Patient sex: M
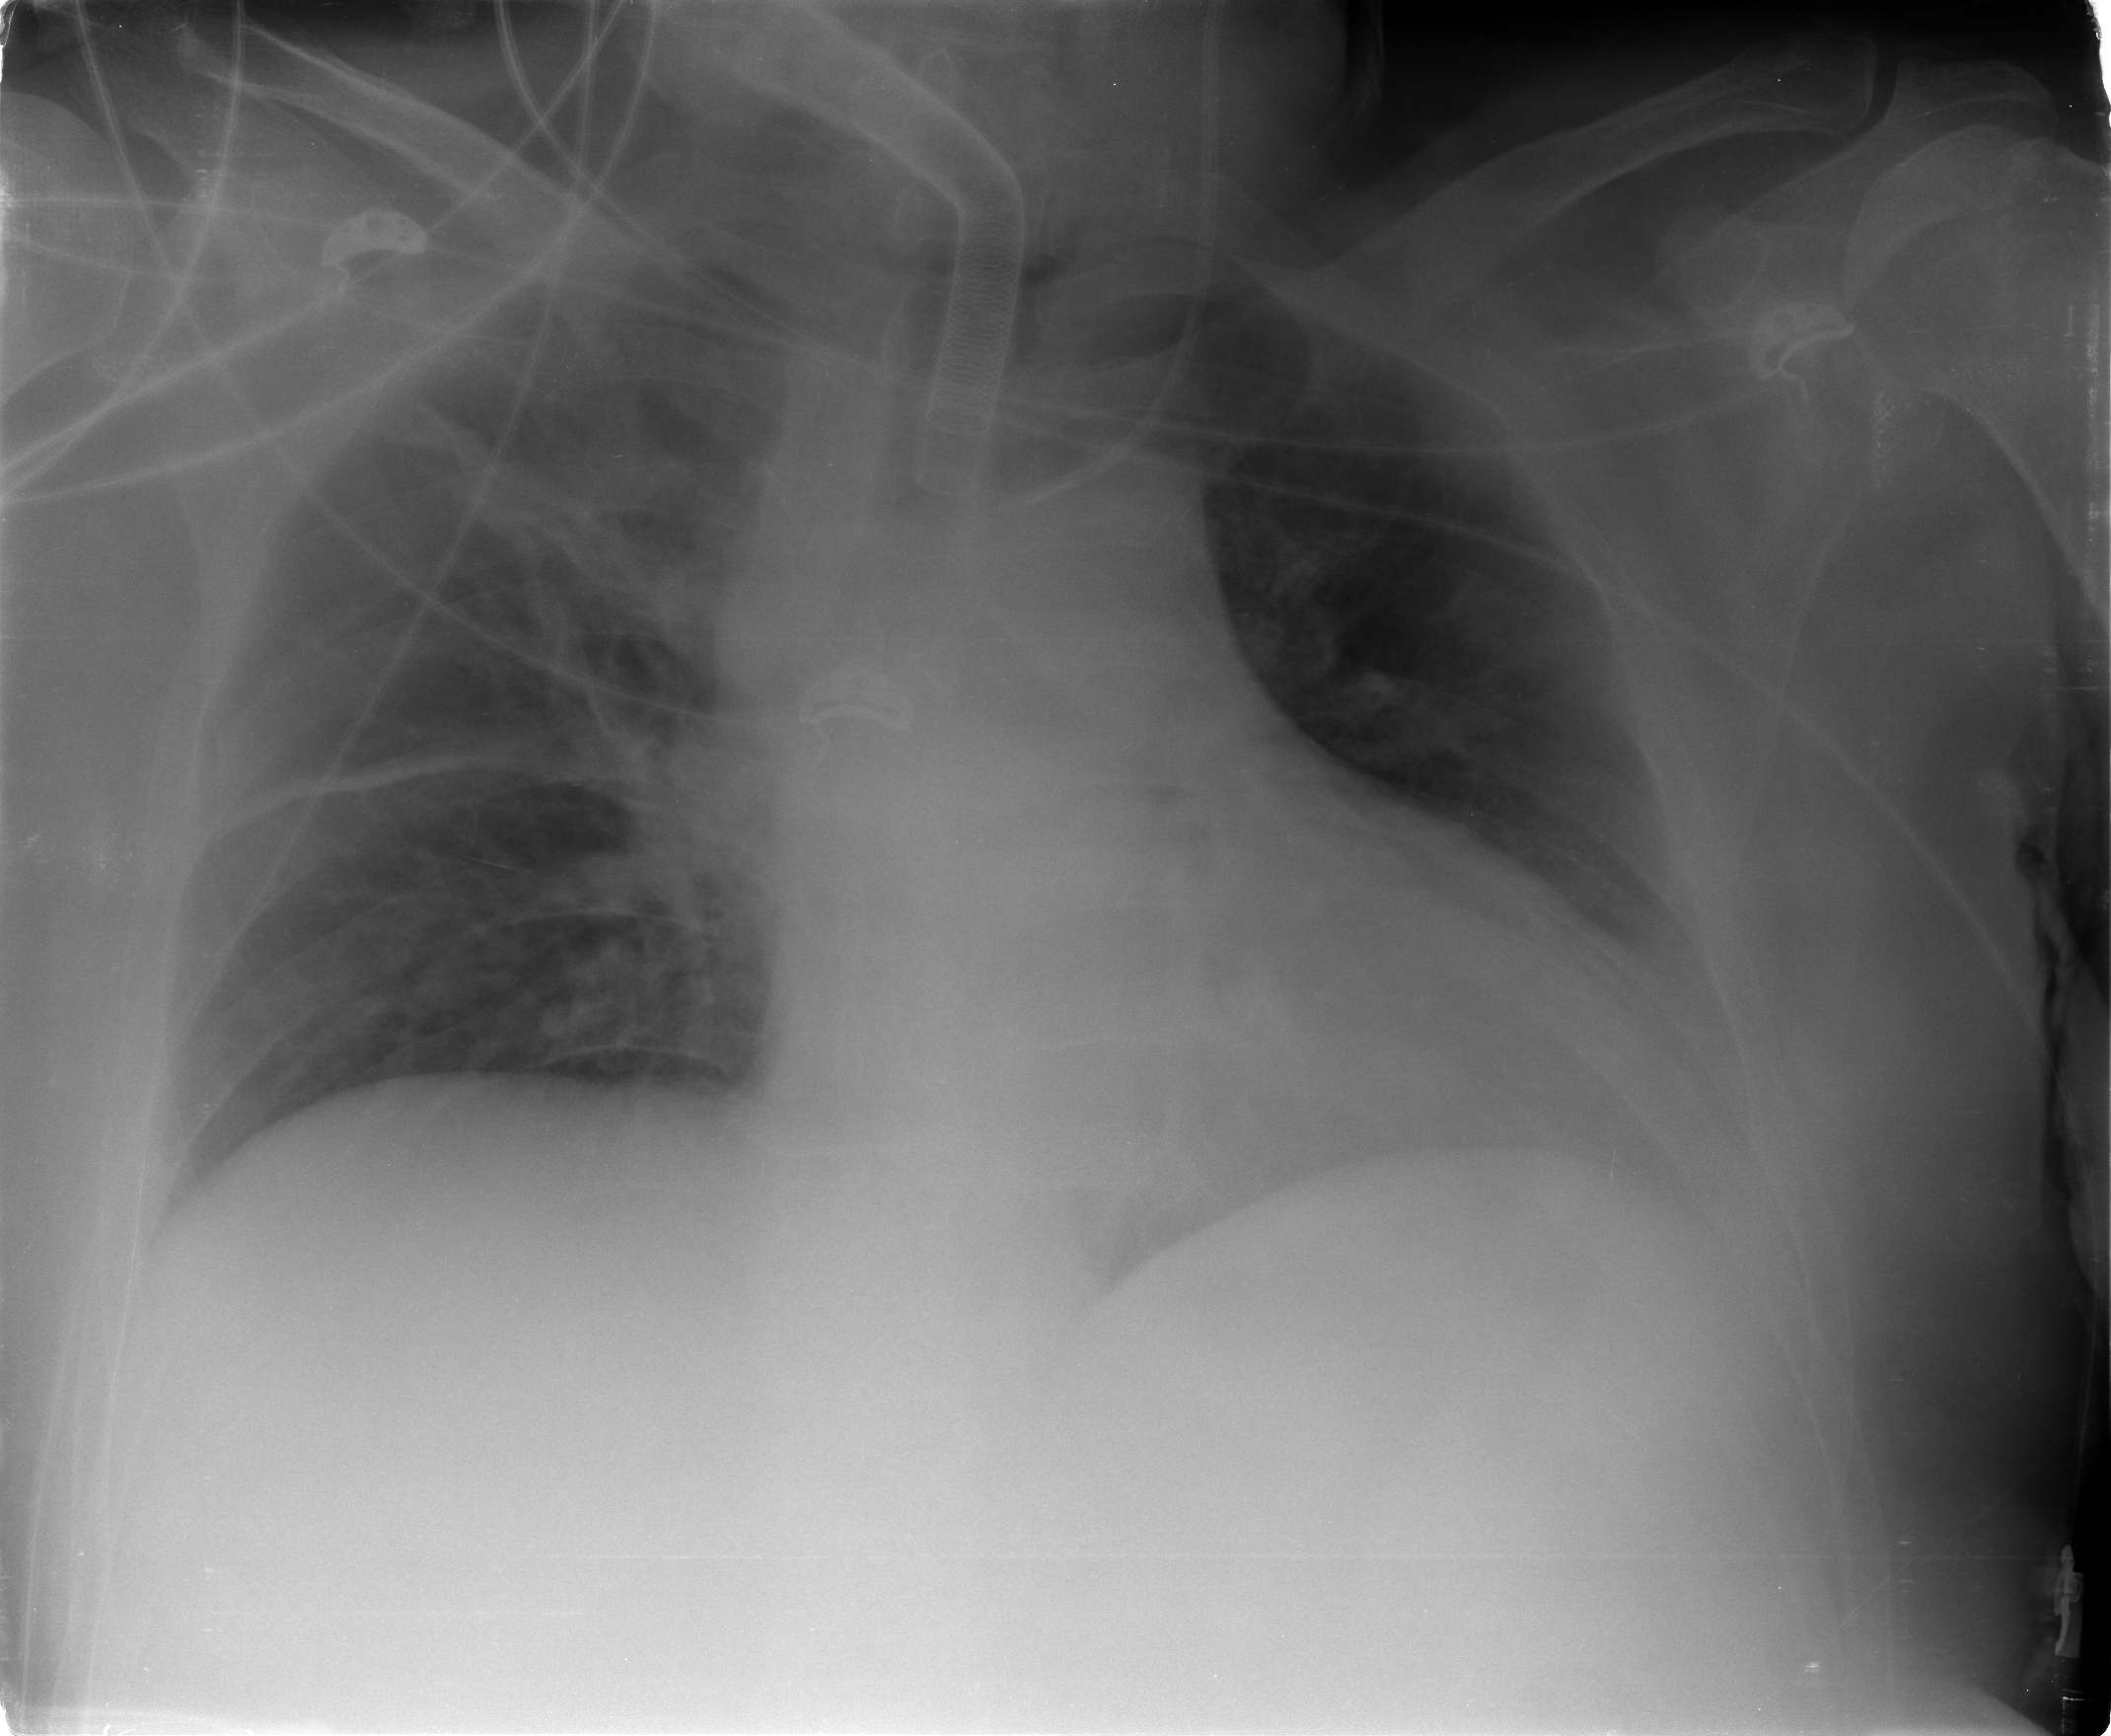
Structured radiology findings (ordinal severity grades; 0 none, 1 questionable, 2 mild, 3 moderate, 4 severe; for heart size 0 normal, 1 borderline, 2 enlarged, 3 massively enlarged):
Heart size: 2
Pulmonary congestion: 2
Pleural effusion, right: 0
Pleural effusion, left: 0
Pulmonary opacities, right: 2
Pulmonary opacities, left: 0
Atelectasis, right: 0
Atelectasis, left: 0